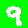
Digit: 9